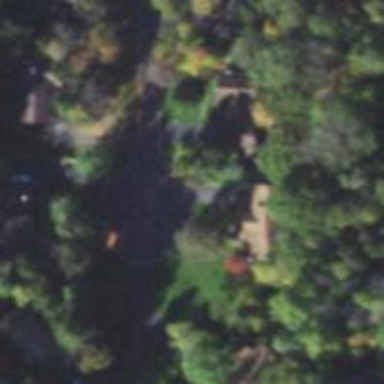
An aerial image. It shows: Driveway.